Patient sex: F
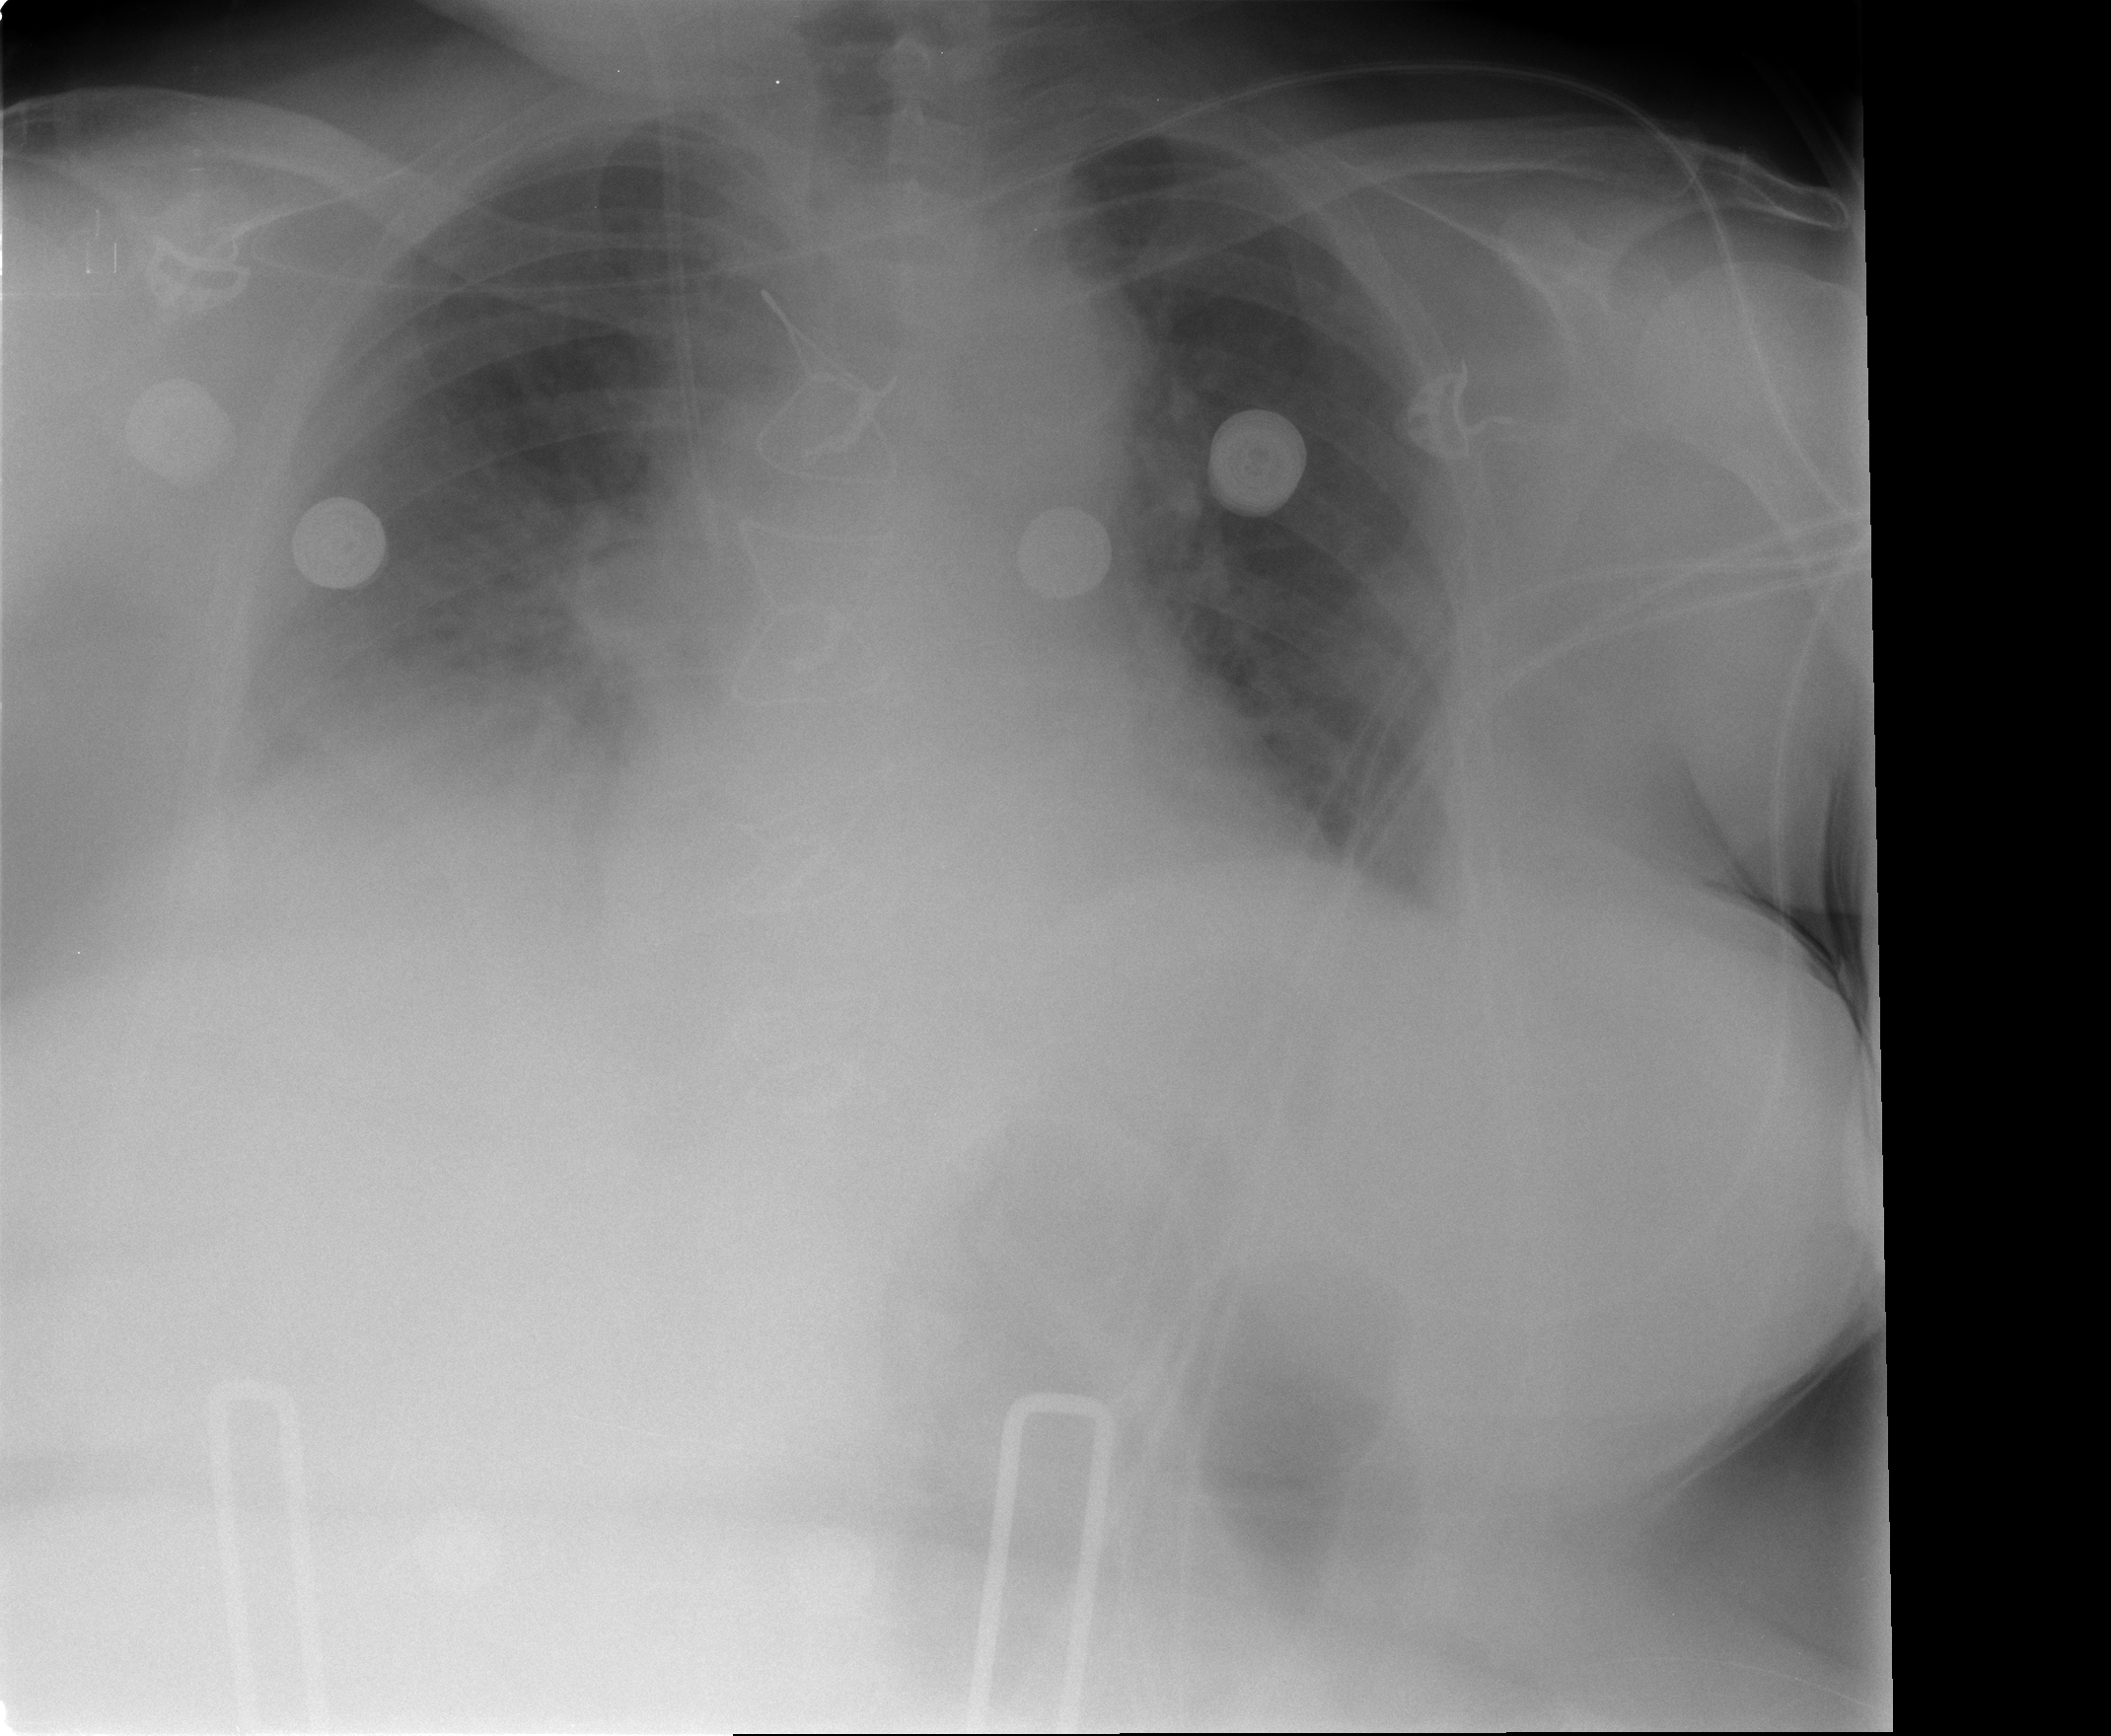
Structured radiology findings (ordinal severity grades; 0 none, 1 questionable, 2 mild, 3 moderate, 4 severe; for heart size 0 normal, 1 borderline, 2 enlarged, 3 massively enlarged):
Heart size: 0
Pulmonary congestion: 2
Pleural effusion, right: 2
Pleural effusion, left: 0
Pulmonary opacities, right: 0
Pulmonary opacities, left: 0
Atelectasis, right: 2
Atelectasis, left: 0